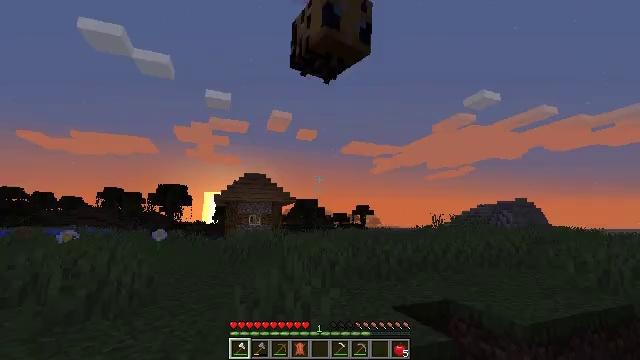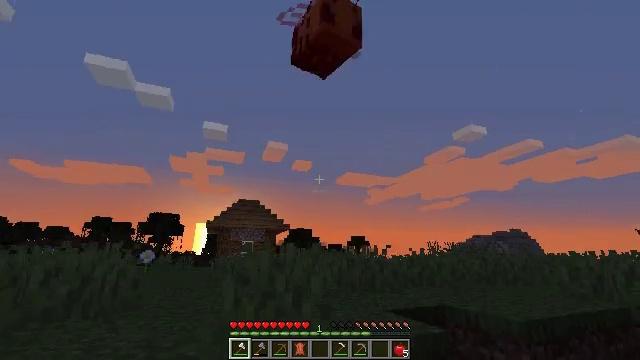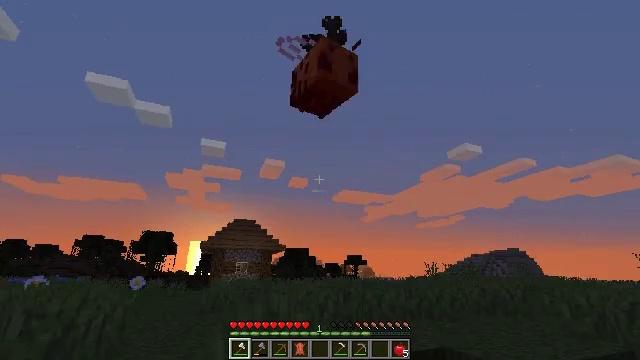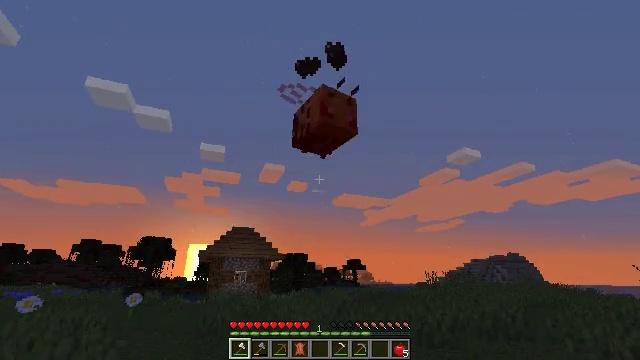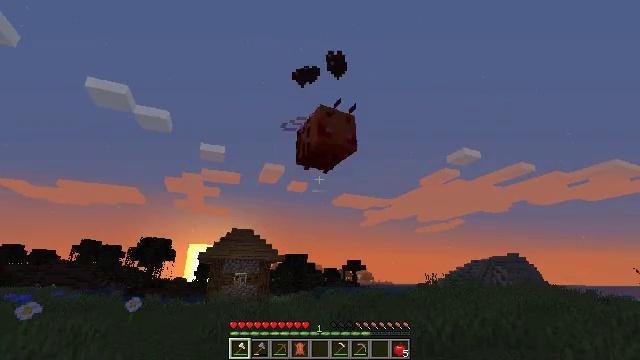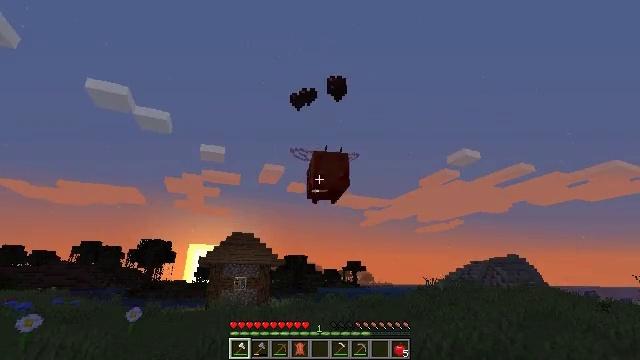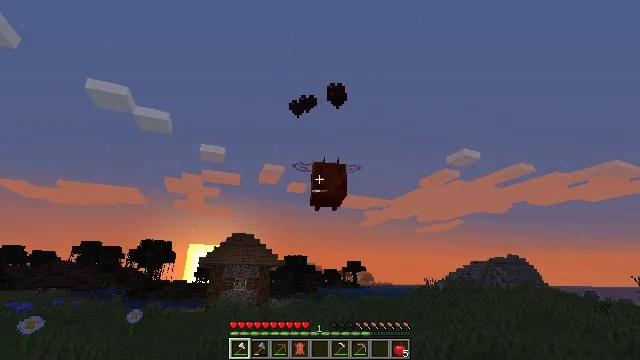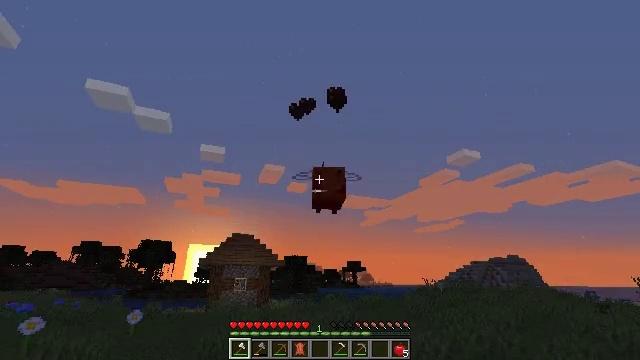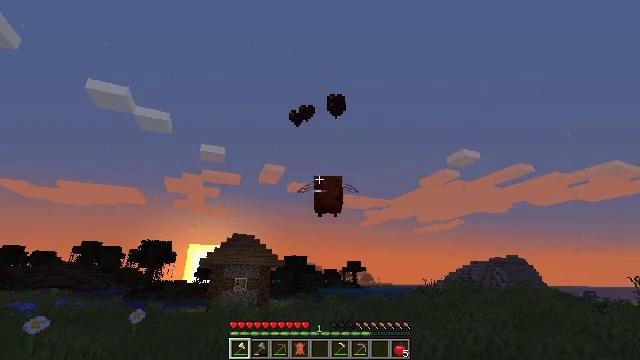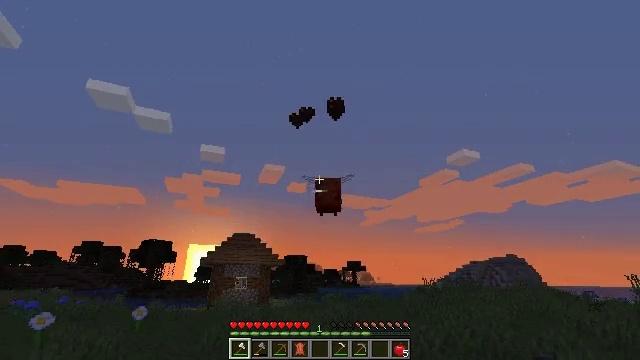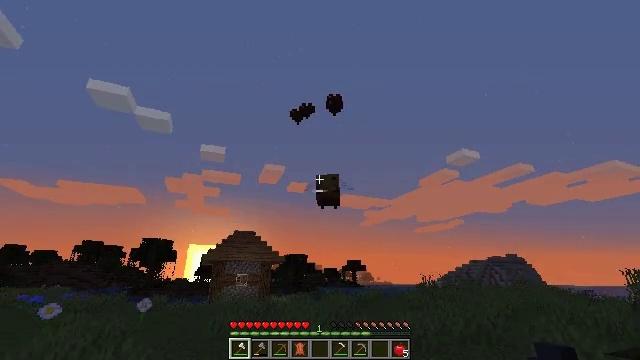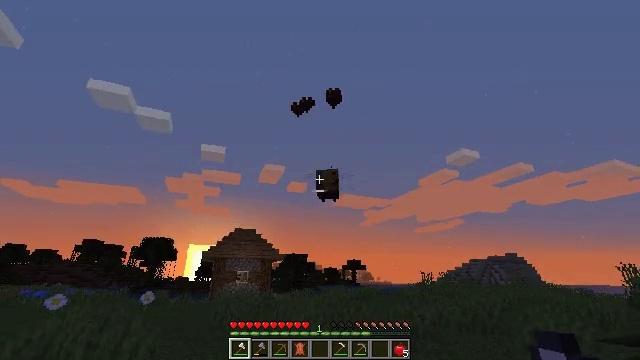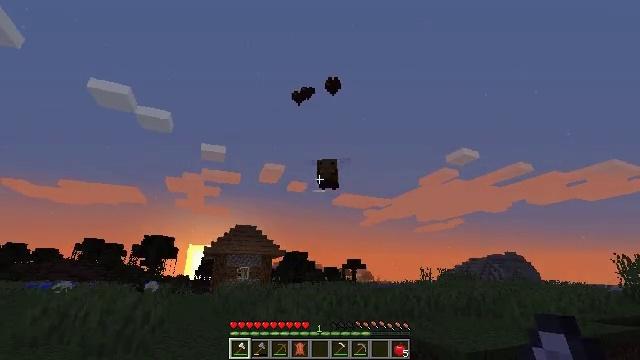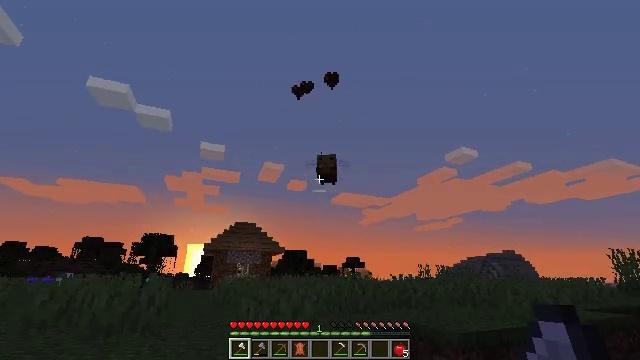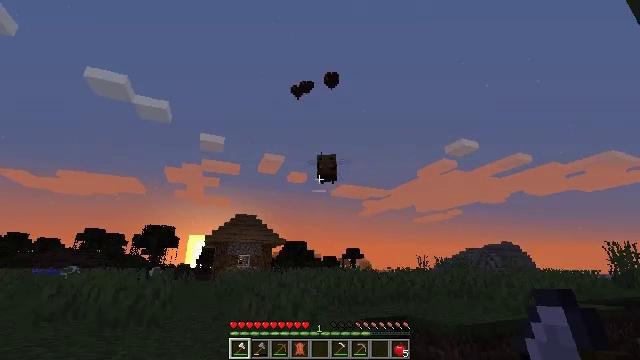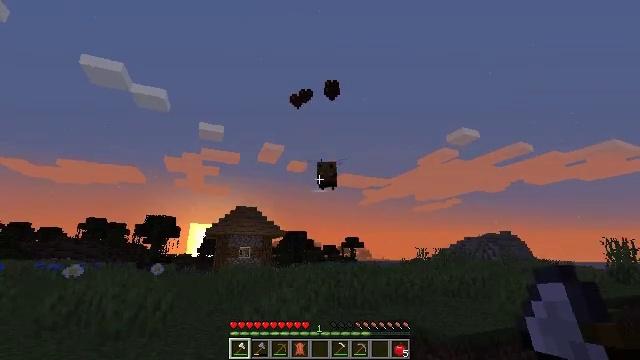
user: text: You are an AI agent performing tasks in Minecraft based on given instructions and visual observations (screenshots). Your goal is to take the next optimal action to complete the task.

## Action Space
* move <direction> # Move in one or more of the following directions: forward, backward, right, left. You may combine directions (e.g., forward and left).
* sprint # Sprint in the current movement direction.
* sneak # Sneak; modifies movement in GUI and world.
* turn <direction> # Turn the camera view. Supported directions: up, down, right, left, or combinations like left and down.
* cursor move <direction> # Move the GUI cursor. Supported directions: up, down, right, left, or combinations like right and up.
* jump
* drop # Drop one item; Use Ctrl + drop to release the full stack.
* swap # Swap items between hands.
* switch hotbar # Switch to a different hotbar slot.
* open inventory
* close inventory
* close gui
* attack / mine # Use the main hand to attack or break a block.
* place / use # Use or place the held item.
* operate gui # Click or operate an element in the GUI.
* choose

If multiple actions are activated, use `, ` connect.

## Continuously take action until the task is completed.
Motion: motion action
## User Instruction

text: Kill mobs.
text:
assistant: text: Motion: move back, turn right and up, jump
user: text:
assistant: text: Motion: move back, turn up, jump
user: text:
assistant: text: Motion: move back, jump
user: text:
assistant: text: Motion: move back, jump
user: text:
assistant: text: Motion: move back, jump
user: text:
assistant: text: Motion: move back, jump
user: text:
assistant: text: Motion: move back, jump
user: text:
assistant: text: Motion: move back, jump
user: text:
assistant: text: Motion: jump
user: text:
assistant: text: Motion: jump
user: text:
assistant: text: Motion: jump
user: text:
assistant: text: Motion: jump
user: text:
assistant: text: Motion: jump
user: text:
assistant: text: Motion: turn down, jump
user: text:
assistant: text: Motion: turn down, jump
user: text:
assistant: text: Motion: turn down, jump
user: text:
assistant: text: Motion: jump
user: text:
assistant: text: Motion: jump
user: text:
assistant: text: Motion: no_op
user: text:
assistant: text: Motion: no_op
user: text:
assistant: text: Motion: turn down
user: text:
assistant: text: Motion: turn down
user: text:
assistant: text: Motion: no_op
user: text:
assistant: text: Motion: no_op
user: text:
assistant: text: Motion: no_op
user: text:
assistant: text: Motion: no_op
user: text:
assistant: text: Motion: no_op
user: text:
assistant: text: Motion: no_op
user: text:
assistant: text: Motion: turn down
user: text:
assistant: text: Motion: turn down